Breast ultrasound image
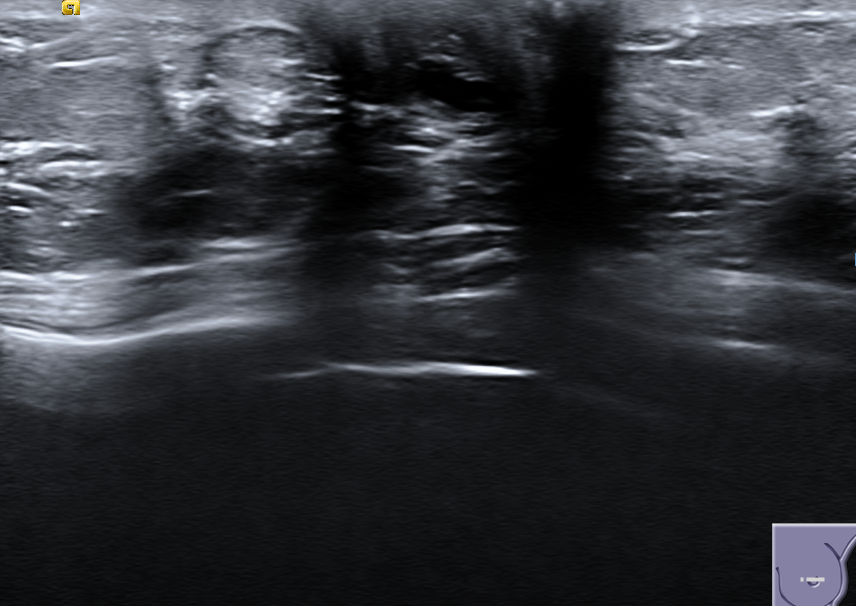
Diagnosis: normal